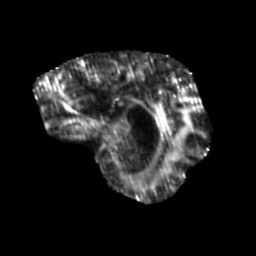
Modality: FA
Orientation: sagittal
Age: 65
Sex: female
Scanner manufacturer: siemens
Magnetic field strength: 3 T
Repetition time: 5.25 s
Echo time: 0.08 s